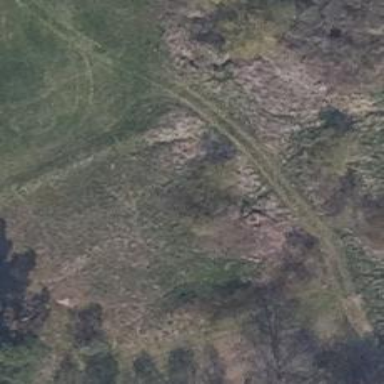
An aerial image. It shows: Grass track road with grade 5 tracktype.